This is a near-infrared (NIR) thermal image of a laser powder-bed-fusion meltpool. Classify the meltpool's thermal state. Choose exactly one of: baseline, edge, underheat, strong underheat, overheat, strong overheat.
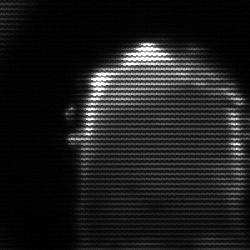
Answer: baseline